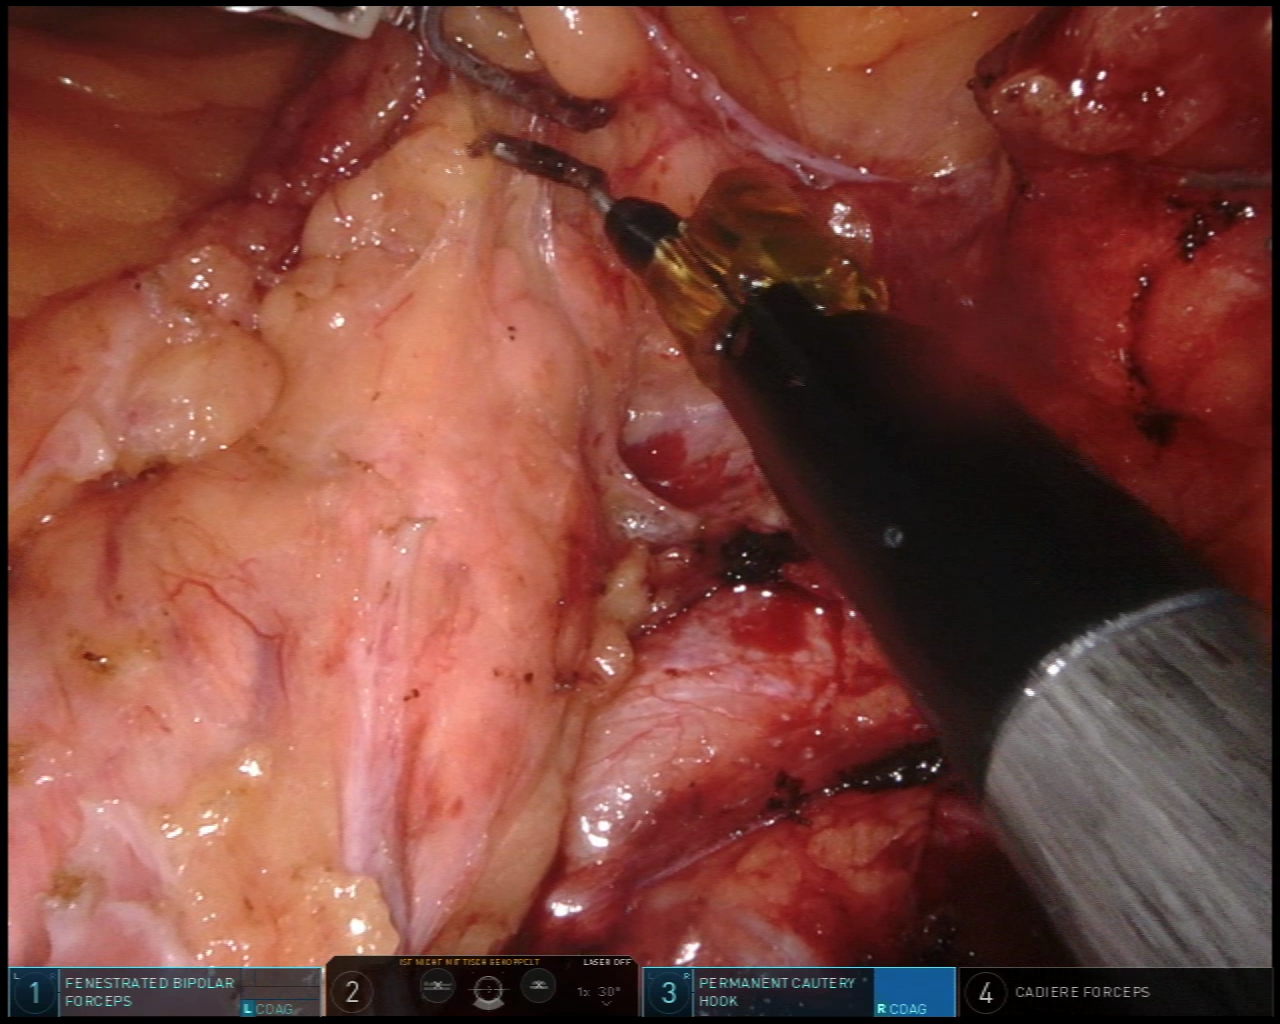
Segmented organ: pancreas
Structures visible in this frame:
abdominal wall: no
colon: no
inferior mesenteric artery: no
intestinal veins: no
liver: no
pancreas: yes
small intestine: yes
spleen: no
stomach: no
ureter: no
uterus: no
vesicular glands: no